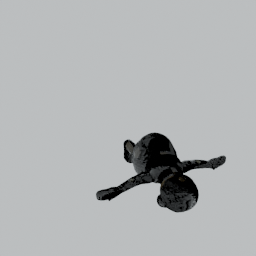
Label: animals